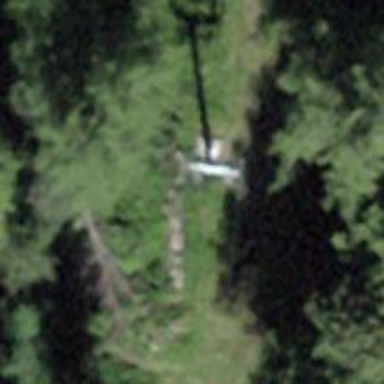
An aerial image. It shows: Pylon for aerialway.